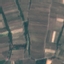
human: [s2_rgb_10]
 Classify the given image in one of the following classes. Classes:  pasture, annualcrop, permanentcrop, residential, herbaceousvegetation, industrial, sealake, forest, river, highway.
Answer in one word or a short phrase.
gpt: PermanentCrop